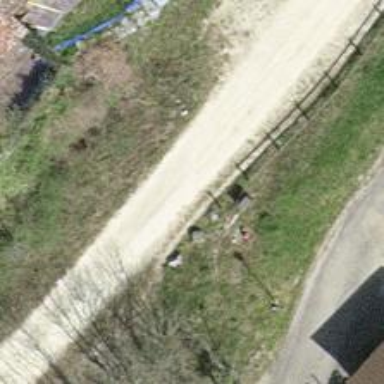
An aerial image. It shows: Unpaved track with grade 2 surface. The track is abandoned railway.